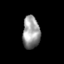
Tissue: skin
Cell type: Epithelial cells
Senescence score: 0.2766
Nuclear area (px): 548
Mean DAPI intensity: 153.719